Interaction volume radius: 10 \u00c5
Interaction volume height: 15 \u00c5
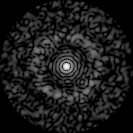
Disorder parameter: 0.8516